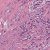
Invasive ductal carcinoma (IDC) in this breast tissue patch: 1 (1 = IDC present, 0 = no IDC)